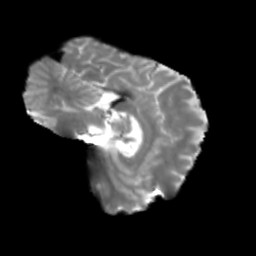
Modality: T2w
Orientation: sagittal
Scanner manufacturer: siemens
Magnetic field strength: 3 T
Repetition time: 4 s
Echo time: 0.0594 s